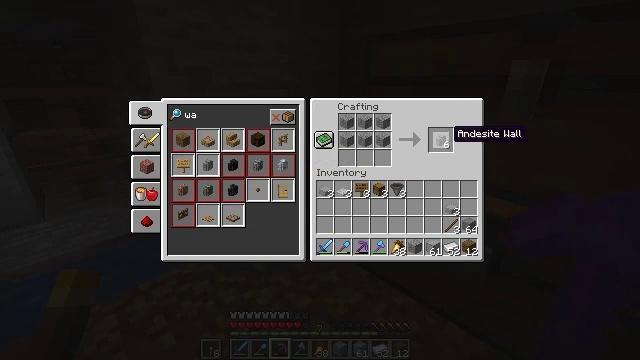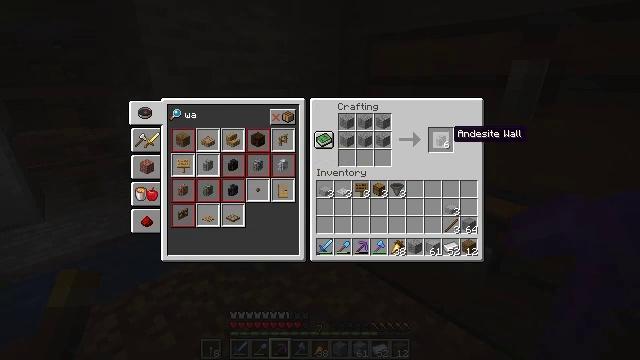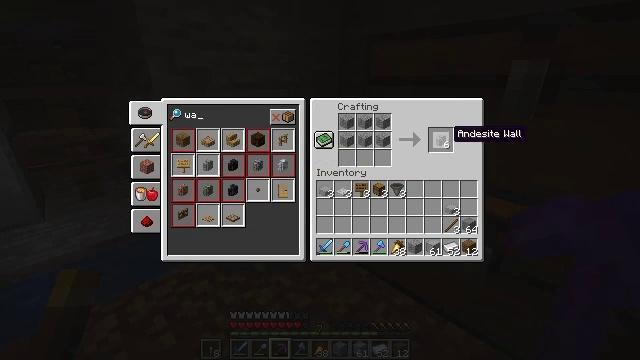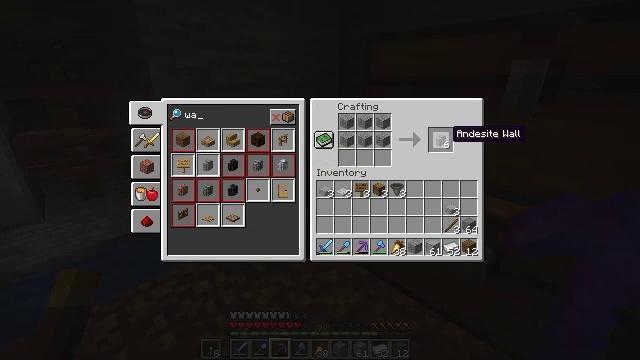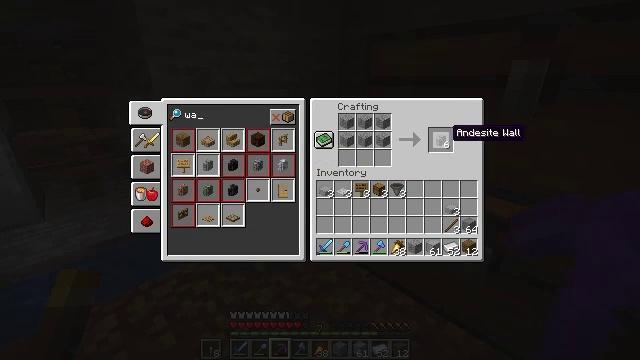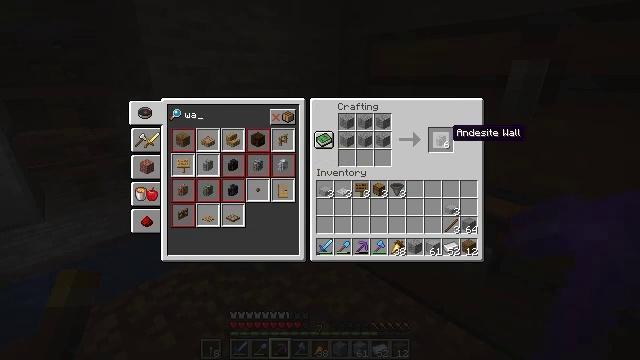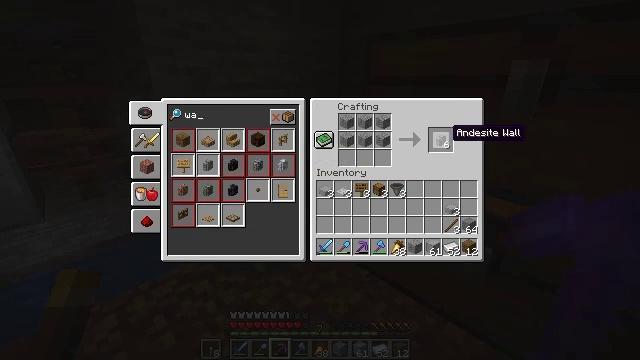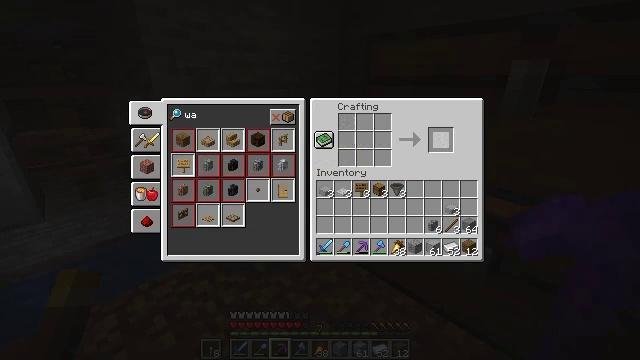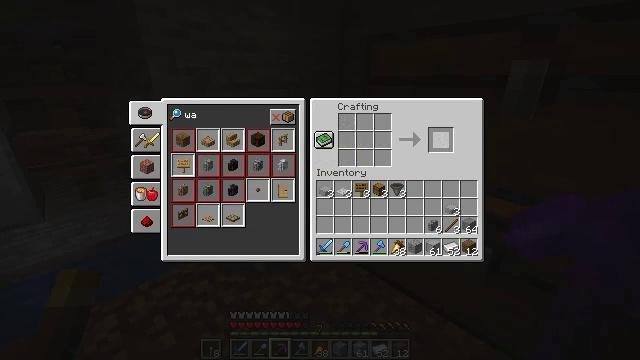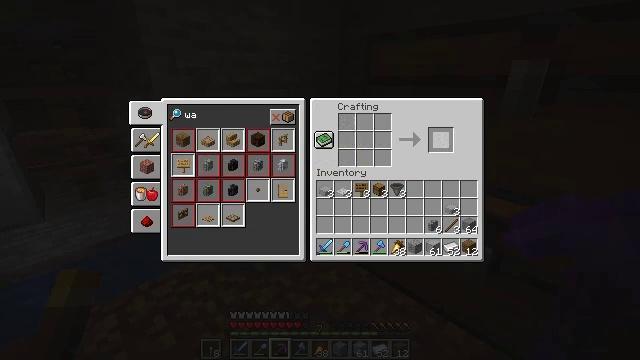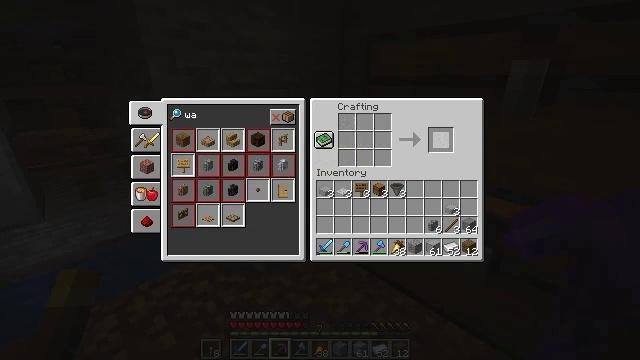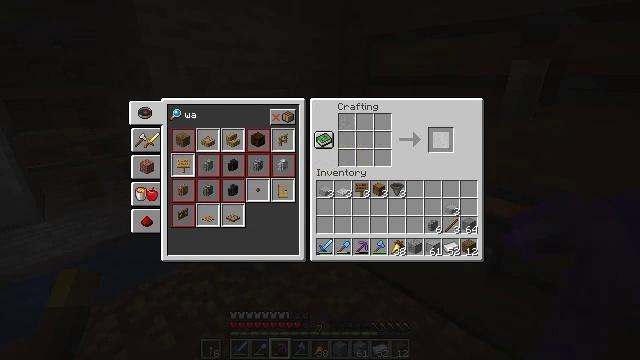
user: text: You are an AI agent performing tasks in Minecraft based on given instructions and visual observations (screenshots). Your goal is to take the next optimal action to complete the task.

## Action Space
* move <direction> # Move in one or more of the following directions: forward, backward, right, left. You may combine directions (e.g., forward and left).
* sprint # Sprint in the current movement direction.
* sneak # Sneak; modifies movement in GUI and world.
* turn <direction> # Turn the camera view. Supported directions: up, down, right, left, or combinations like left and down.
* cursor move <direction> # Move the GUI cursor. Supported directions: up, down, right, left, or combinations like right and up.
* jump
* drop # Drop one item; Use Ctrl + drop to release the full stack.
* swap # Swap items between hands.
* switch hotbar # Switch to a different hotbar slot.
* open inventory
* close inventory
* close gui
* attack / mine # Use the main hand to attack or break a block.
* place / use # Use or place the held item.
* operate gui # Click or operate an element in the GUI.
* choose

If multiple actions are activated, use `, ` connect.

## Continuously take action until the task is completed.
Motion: motion action
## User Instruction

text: craft item andesite wall
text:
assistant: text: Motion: sneak
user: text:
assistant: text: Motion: sneak
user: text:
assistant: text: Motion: sneak
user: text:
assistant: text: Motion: sneak
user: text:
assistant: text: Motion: sneak
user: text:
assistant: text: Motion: sneak
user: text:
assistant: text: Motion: sneak, attack / mine
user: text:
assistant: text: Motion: sneak, attack / mine
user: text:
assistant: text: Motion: sneak
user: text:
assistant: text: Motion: sneak
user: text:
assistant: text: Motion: sneak
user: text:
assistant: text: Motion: sneak